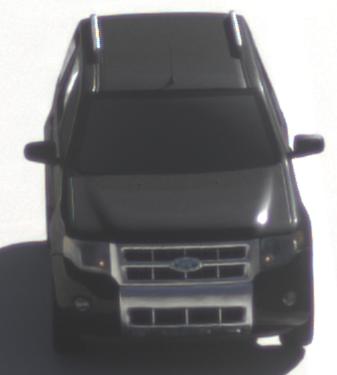
Make: Ford
Model: Escape Hybrid
Detailed model: -
Model produced from: 2004
Model produced until: 2012
Doors: 5
Color: black
Road condition: dry road
Daytime: morning or afternoon
Contrast: high contrast